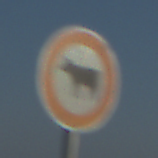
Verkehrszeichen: VerbotViehtrieb
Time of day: MorningAfternoon
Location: Outdoor (RoadRail)
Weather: Clear
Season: NotSpecified
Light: Natural